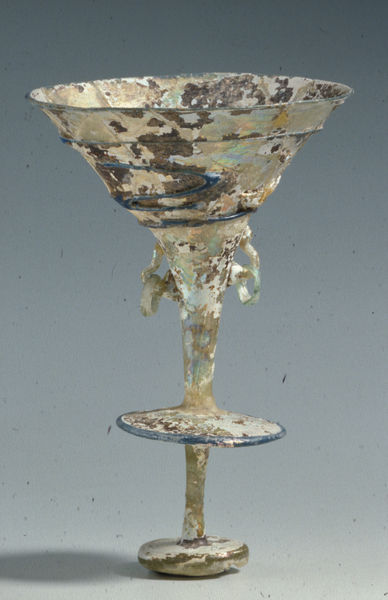
Titel: Kelchglas aus Iran (Islam)
Standort: Berlin
Institution: Museum für Islamische Kunst
Schlagwörter: blau, fuß, meer, schatten, wasser, weiß, gelb, grün, ocker, braun, bunt, frankreich, getränk, glas, grau, licht, türkis, beige, muster, ornament, zylinder, alt, gläser, trinken, band, schale, sockel, gold, kelch, schnur, rund, henkel, skulptur, vase, bein, italien, venedig, zwei, farbe, wein, glanz, metall, stil, plastik, ring, bemalt, foto, fotografie, photographie, stiel, becher, schimmer, eisen, ruine, schmutz, gefäß, kruste, ringe, kegel, linie, glaspokal, geschirr, rom, photo, flecken, römer, griffe, knauf, kaputt, antik, versilbert, stapel, balu, trichter, pokal, gips, filigran, nodus, objekt, schaft, windung, spirale, ziseliert, instabil, email, geblasen, draht, auflage, installation, gläsern, römisch, fadenauflage, kuppa, mundgeblasen, pompeji, etage, archäologie, kalk, glass, wackelig, kobalt, verschlissen, patina, glasbläser, metallisch, ösen, fund, ablance, angeplatzt, ausgegraben, dreich, eisbecher, folien, geschirrs, glasfaden, glashals, kuppakelch, patiniert, phoographie, photogrphie, porös, römerpokal, schlangenlinie, verkrustet, versinterung, patin, blauer rand, bokal, perlmuttt